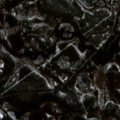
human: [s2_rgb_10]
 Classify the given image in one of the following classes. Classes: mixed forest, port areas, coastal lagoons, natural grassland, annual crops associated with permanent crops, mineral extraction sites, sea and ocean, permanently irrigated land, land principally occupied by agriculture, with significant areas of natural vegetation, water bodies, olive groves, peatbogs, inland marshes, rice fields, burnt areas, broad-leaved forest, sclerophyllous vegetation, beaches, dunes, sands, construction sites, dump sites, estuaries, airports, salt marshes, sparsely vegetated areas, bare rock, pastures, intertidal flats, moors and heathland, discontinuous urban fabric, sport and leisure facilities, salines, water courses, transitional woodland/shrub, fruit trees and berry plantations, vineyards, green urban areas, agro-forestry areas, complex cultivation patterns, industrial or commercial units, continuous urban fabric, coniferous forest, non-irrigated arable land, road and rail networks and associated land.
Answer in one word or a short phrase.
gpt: coniferous forest, water bodies